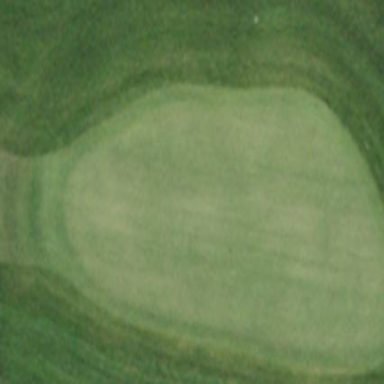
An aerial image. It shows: Golf green.